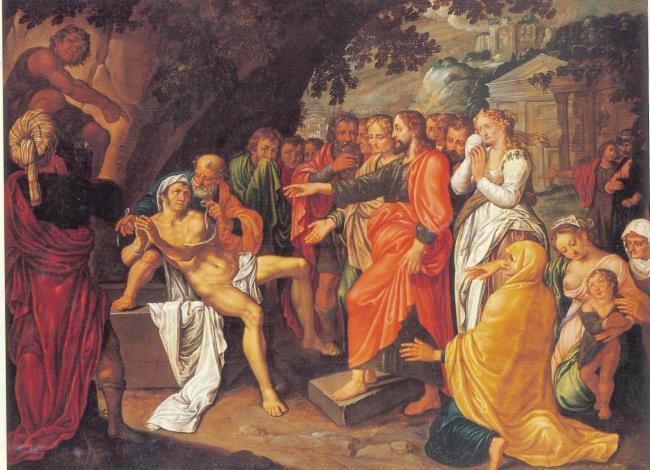
Title: The raising of Lazarus ('Lazarus, come out')
Artist: Pieter Lastman possibly the painting mentioned by Friese 1911 under no. 66
Earliest date: 1598
Latest date: 1633
Genre: painting
Iconography: Lazarus
Keywords: New Testament and Apocrypha, grave, male nude